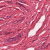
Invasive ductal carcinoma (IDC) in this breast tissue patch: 0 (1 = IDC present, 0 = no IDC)